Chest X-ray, AP view. Patient: 32 years old, sex F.
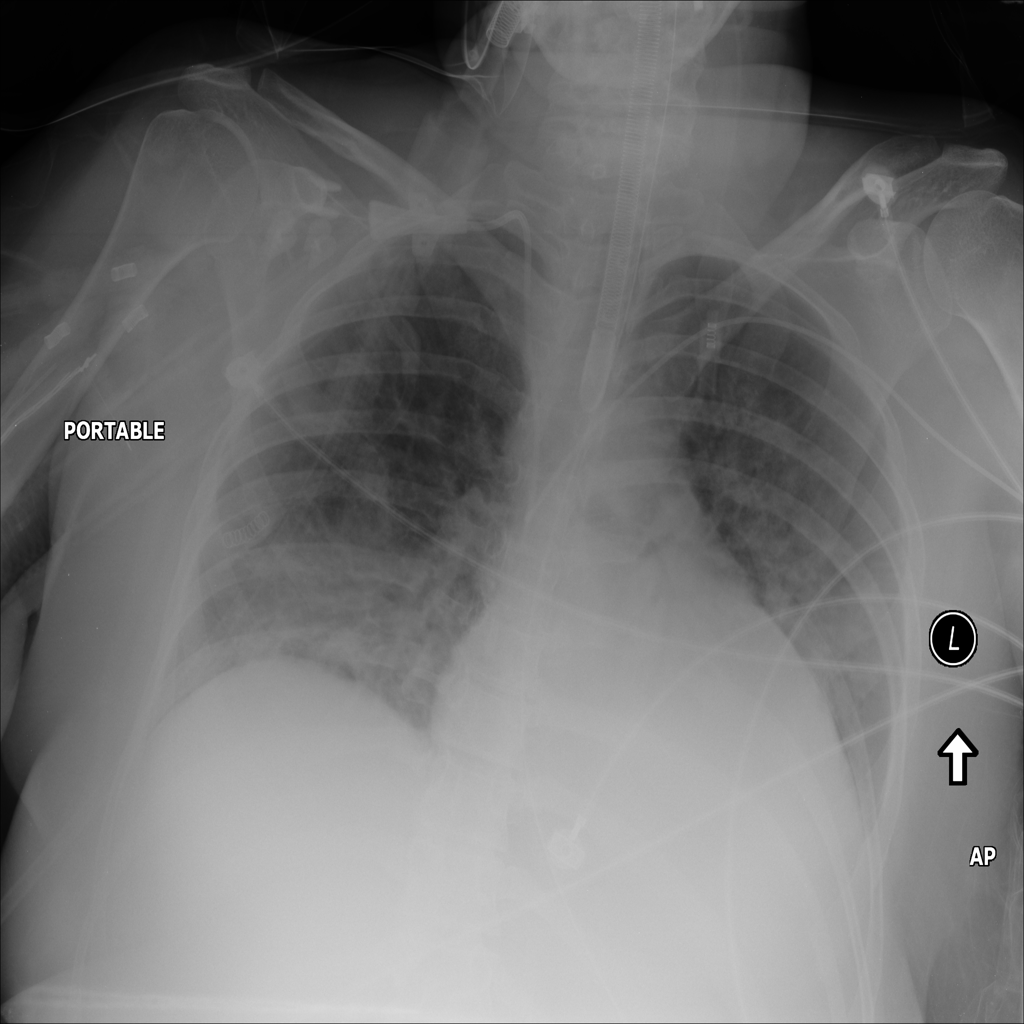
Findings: Atelectasis, Cardiomegaly, Consolidation, Effusion, Infiltration